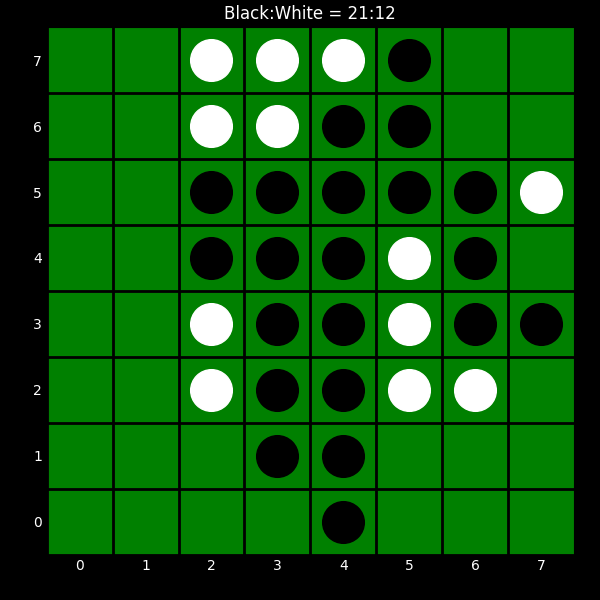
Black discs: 21
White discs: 12